Question: I got an issue with my Ajax. When I clicked on the Remove From Cart, The ajax seems not rendering anything. Any hint? Here is my code:
Index.cshtml
'''
@model Tp1WebStore3.ViewModels.ShoppingCartViewModel
@{
ViewBag.Title = "Shopping Cart";
}
<script src="/Scripts/jquery-1.8.2.min.js" type="text/javascript"></script>
<script type="text/javascript">
$(function () {
$('.RemoveLink').click(function () {
$.ajax({
url: '/Panier/RemoveFromCart',
data: { id: $(this).data('id') },
cache: false,
success: function (result) {
$('#row-' + result.DeleteId).fadeOut('slow');
$('#cart-status').text('Cart (' + result.CartCount + ')');
$('#update-message').text(result.Message);
$('#cart-total').text(result.CartTotal);
}
});
return false;
});
});
</script>
<h3>
<em>Details</em> du panier:
</h3>
<p class="button">
@Html.ActionLink("Checkout >>", "AddressAndPayment", "Checkout")
</p>
<div id="update-message">
</div>
<table>
<tr>
<th>
Produit
</th>
<th>
Prix (unitaire)
</th>
<th>
Quantite
</th>
<th></th>
</tr>
@foreach (var item in Model.CartItems)
{
<tr id="row-@item.ProduitId">
<td>
@Html.ActionLink(item.Produit.Description,"Details", "Panier", new { id =
item.ProduitId }, null)
</td>
<td>
@item.Produit.Prix
</td>
<td id="item-count-@item.ProduitId">
@item.Quantite
</td>
<td>
<a href="#" class="RemoveLink" data-id="@item.ProduitId"> Remove From Cart </a>
</td>
</tr>
}
<tr>
<td>
Total
</td>
<td></td>
<td></td>
<td id="cart-total">
@Model.CartTotal
</td>
</tr>
</table>
'''
PanierController.cs
'''
// AJAX: /ShoppingCart/RemoveFromCart/5
[HttpPost]
public ActionResult RemoveFromCart(int id)
{
// Remove the item from the cart
var cart = ShoppingCart.GetCart(this.HttpContext);
// Get the name of the album to display confirmation
string produitDescription = dbProduit.Paniers
.Single(item => item.PanierId == id).Produit.Description;
// Remove from cart
int itemCount = cart.RemoveFromCart(id);
// Display the confirmation message
var results = new ShoppingCartRemoveViewModel
{
Message = Server.HtmlEncode(produitDescription) +
" has been removed from your shopping cart.",
CartTotal = cart.GetTotal(),
CartCount = cart.GetCount(),
ItemCount = itemCount,
DeleteId = id
};
return Json(results);
'''
ShoppingCart.cs
'''
public int RemoveFromCart(int id)
{
// Get the cart
var cartItem = db.Paniers.Single(
cart => cart.CartId == ShoppingCartId
&& cart.ProduitId == id);
int itemCount = 0;
if (cartItem != null)
{
if (cartItem.Quantite > 1)
{
cartItem.Quantite--;
itemCount = cartItem.Quantite;
}
else
{
db.Paniers.Remove(cartItem);
}
// Save changes
db.SaveChanges();
}
return itemCount;
'''
Here is the Chrome output PF12 for the network tab

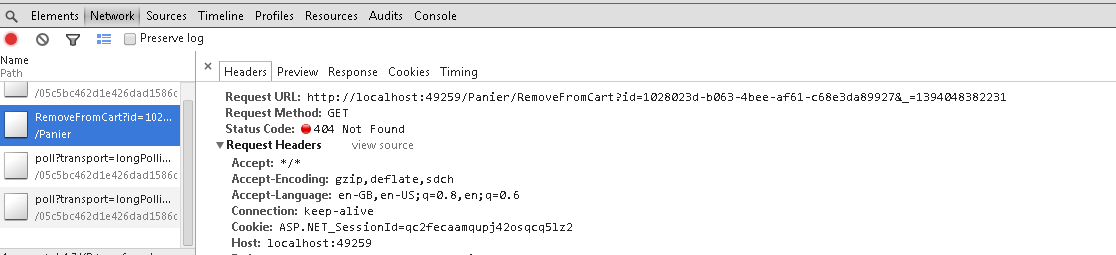
Answer: Change:
'''
$.ajax({
url: '/Panier/RemoveFromCart',
data: { id: $(this).data('id') },
cache: false,
success: function (result) {
$('#row-' + result.DeleteId).fadeOut('slow');
$('#cart-status').text('Cart (' + result.CartCount + ')');
$('#update-message').text(result.Message);
$('#cart-total').text(result.CartTotal);
}
'''
To:
'''
$.ajax({
url: '/Panier/RemoveFromCart',
data: { id: $(this).data('id') },
type: 'POST',
cache: false,
success: function (result) {
$('#row-' + result.DeleteId).fadeOut('slow');
$('#cart-status').text('Cart (' + result.CartCount + ')');
$('#update-message').text(result.Message);
$('#cart-total').text(result.CartTotal);
}
'''
Another option, although not recommended is to remove the [HttpPost] from the top of your controller. This will raise other issues for you, as the recommended way to send data using ajax is 'POST'